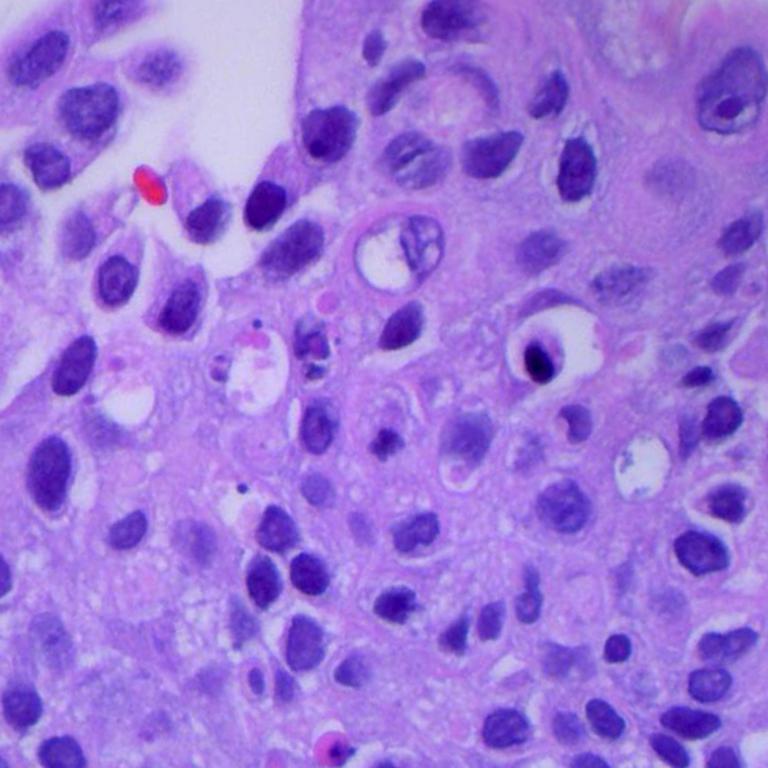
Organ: lung
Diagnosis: squamous carcinomas